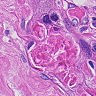
Metastatic tissue present: yes